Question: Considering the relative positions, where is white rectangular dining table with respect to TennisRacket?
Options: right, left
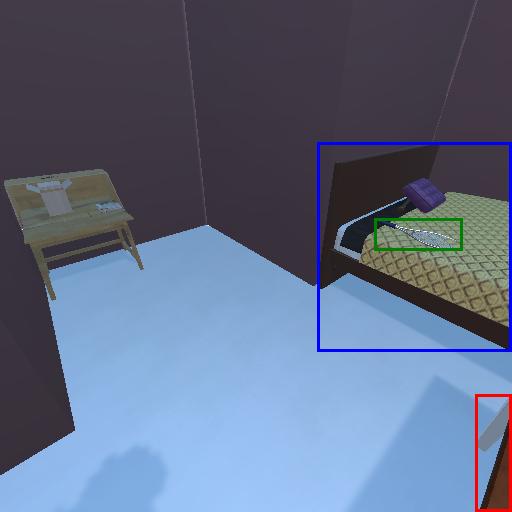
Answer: right